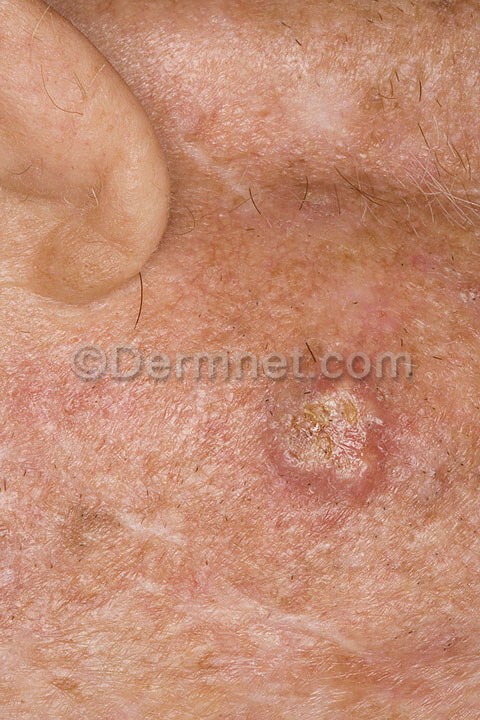
Disease: Seborrheic Keratoses and other Benign Tumors